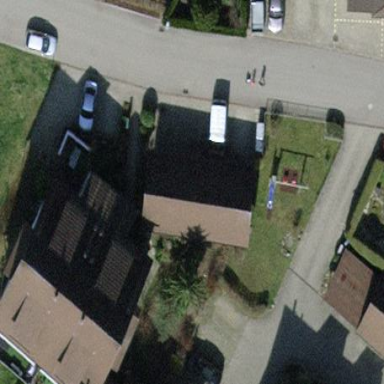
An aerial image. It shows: Garage building.